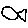
Label: fish